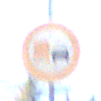
Verkehrszeichen: UeberholverbotKraftfahrzeuge
Umgebung: Outdoor, Nature
Tageszeit: MorningAfternoon
Wetter: Clear
Licht: Natural
Jahreszeit: Winter
Kontrast: HighContrast